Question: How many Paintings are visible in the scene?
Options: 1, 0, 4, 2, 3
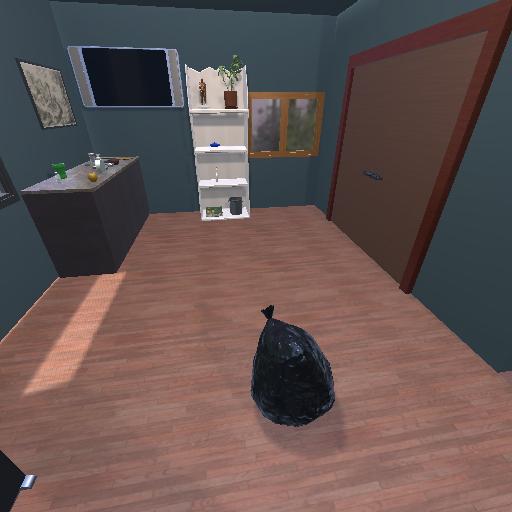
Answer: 1